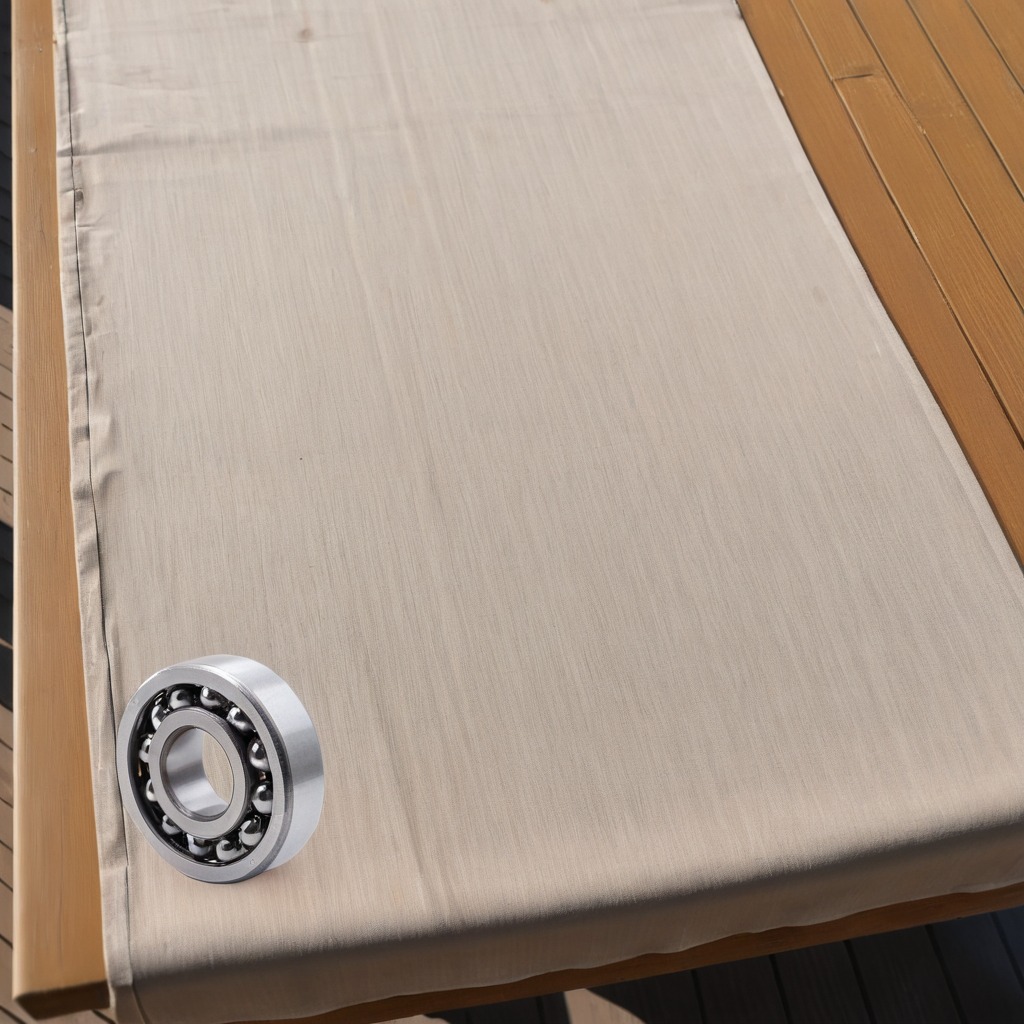
A metal ball bearing is lying on the wooden table.